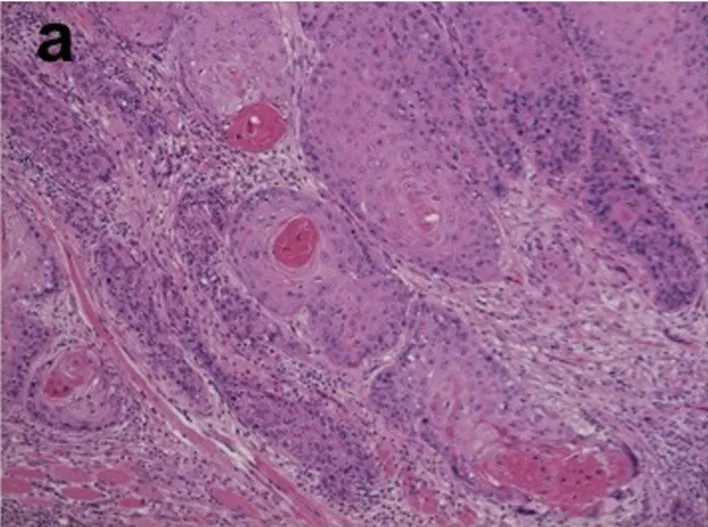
(a) Histologically the tongue lesion shows an invasive squamous cell carcinoma with dyskeratosis (hematoxylin and eosin, X150).
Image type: pathology (h&e)